Question: The scenario is:
1. Try to add experience in linkedin.
2. Then click on save button to save the added experience.
The below is html code for this button:
'''
<button class="pe-form-footer__action--submit form-submit-action Sans-15px-white-100%" type="submit">
Save
</button>
'''
I am trying to find it by xpath using:
'''
@FindBy (xpath = "//*[contains(text(), 'Save')]")
WebElement saveExperienceButton;
'''
Following screenshot may help:

I will appreciate your help.
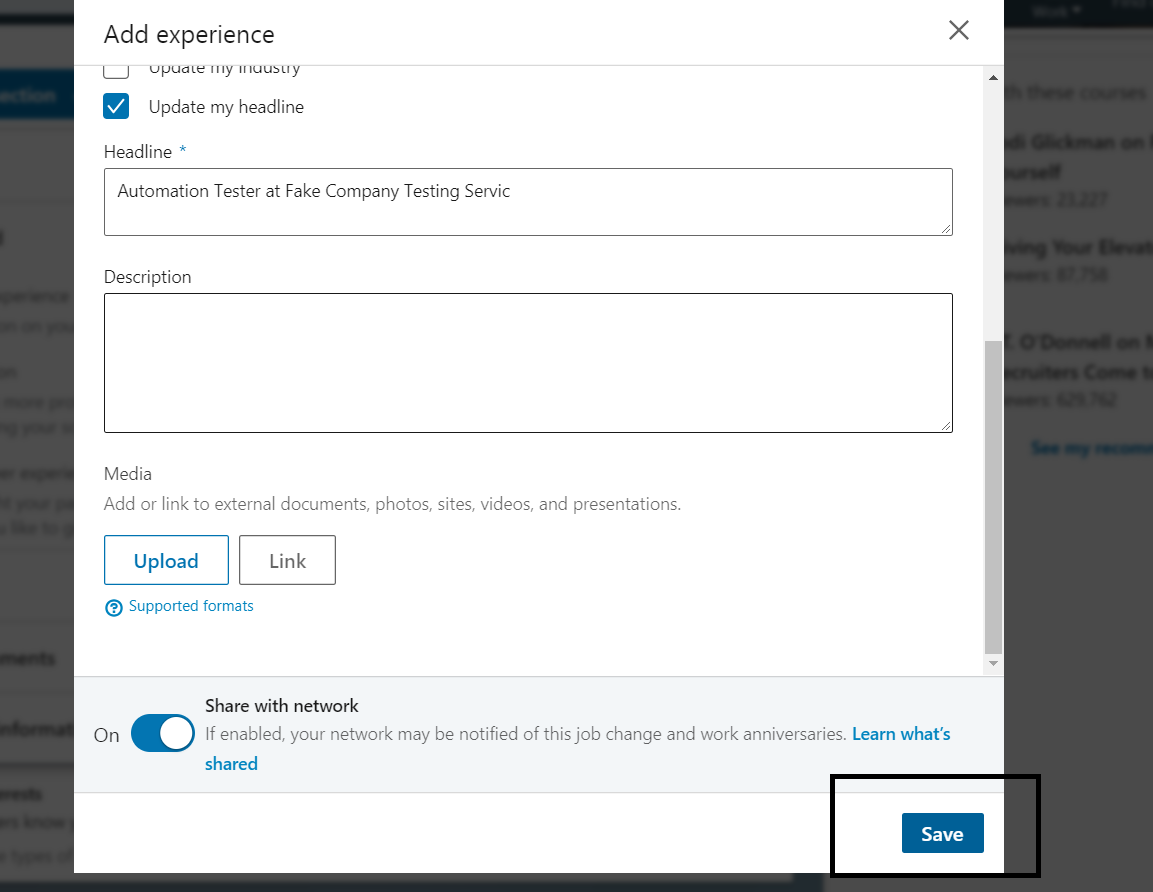
Answer: Try this xpath:
'''
(//*[text()='Save'])[2]
'''
On my profile there are 2 Save buttons - the second one is the skill save. Also, you might want to check <URL> question for the contains syntax.